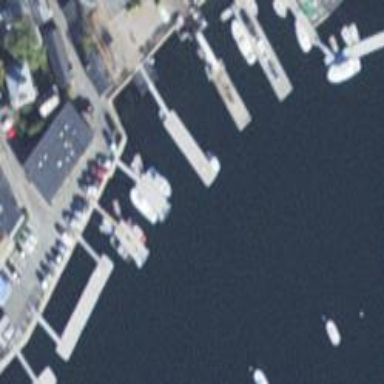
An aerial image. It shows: Man-made pier.